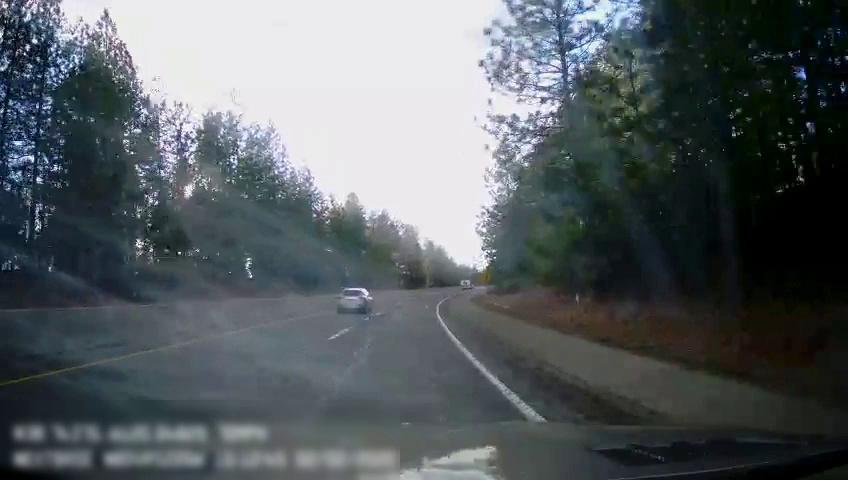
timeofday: Day
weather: Sunny
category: Drivable Space
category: Vehicles | Van
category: Vehicles | Car
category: Lanes | Alternate Lane
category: Lanes | Current Lane
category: Lanes | Alternate Lane
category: Traffic | Signs